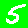
Digit: 5